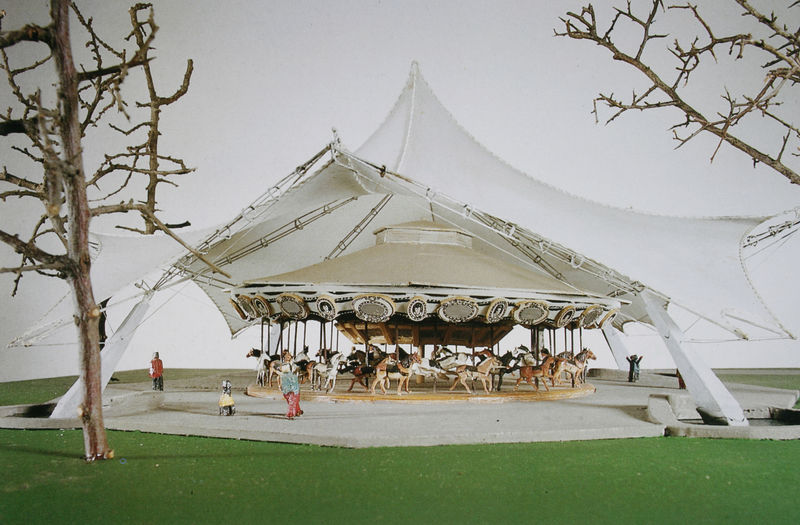
Titel: Überdachung für ein historisches Karussell, Modellansicht
Künstler: Frei Otto
Standort: Washington
Institution: The Smithsonian Institution
Schlagwörter: baum, schatten, bäume, grün, menschen, ocker, äste, braun, grau, licht, dach, gras, rasen, beige, zweige, pferde, modell, gelände, grafik, graphik, figuren, kuppel, photographie, zirkus, kranz, photo, fries, durchsichtig, miniatur, installation, zelt, gaze, karussell, rummel, kirmes, kunstrasen, modellbau, dachplane, pferdekarussell